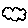
Label: cloud